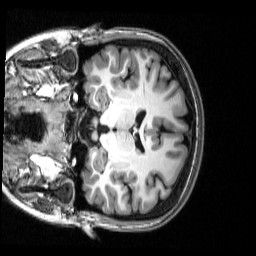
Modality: T1w
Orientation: coronal
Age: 20
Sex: female
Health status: healthy
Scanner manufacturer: siemens
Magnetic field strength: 3 T
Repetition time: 2.53 s
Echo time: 0.00339 s